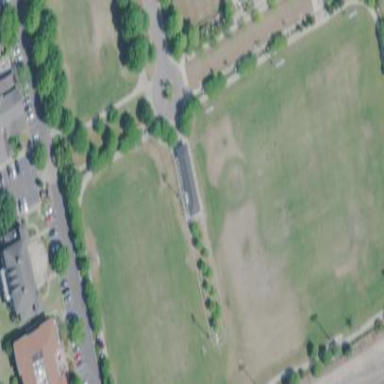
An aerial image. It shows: Recreation ground.